Question: I'm not exactly sure how to simplify this further.

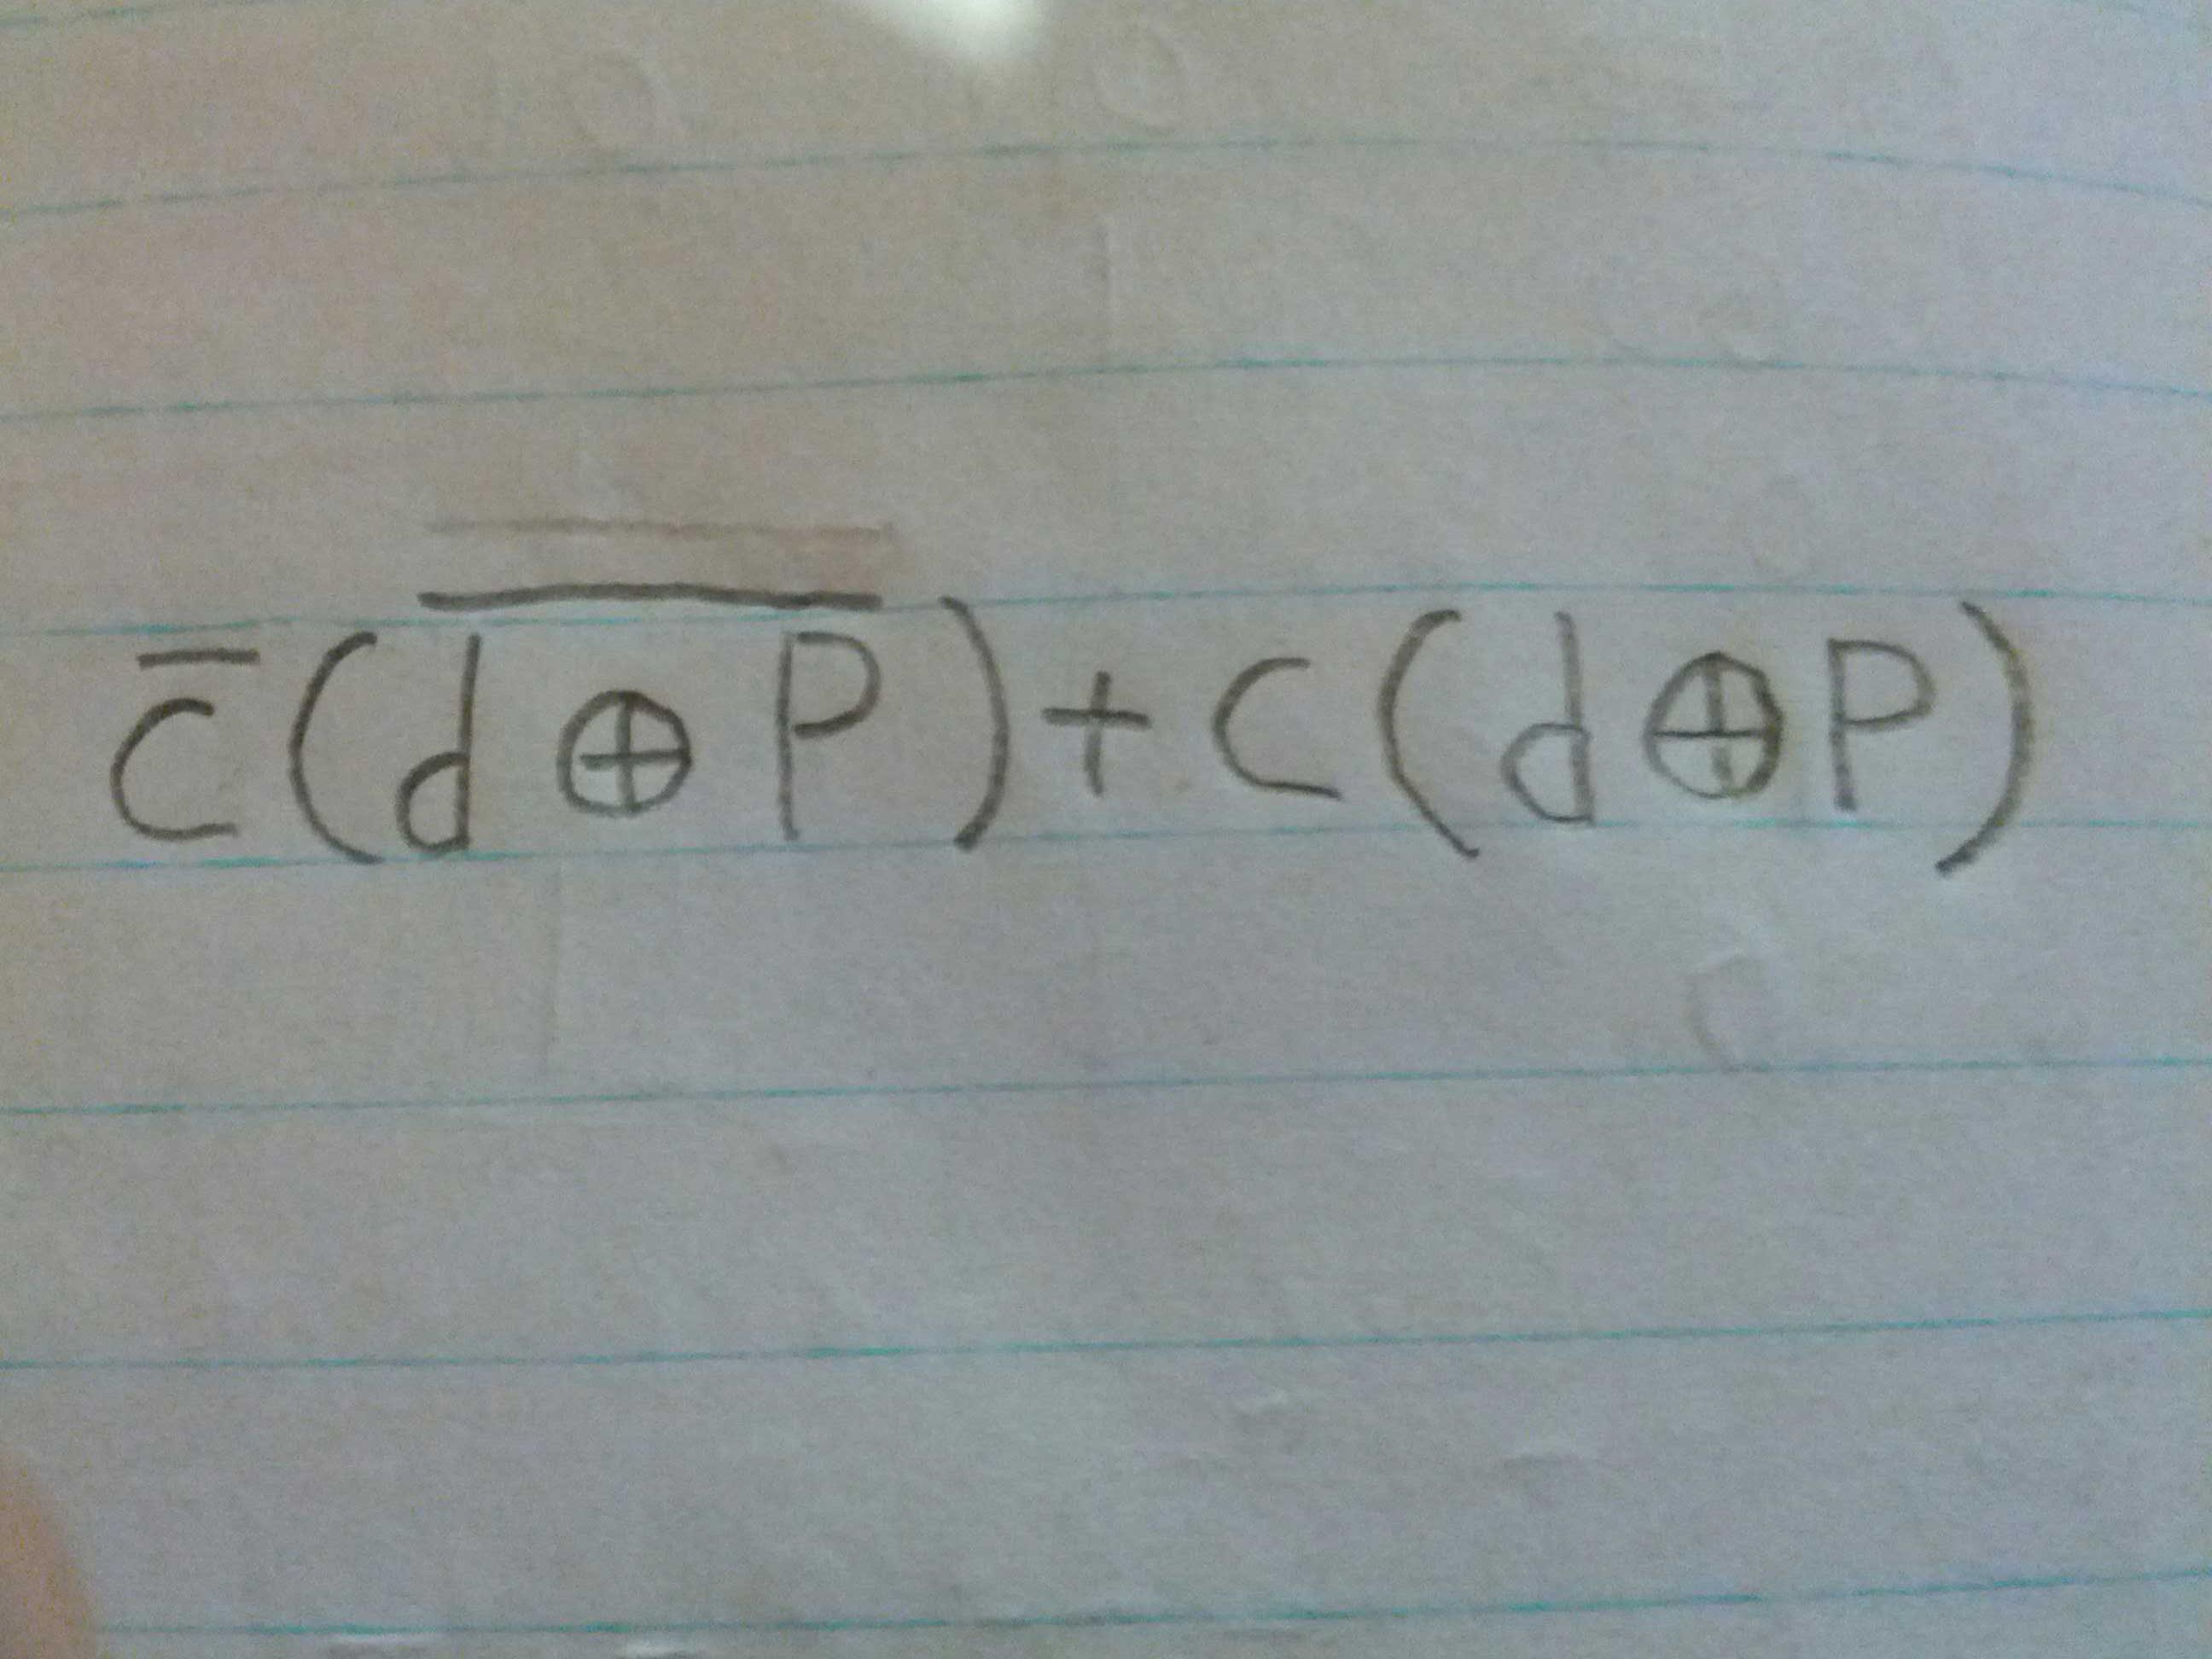
Answer: So basically your formula is true if C is 1 & d and p are different or if C is 0 & d and p are equal. So when 'C' is true then 'd ^ p' must be true, when 'C' is false 'd ^ p' must be false. So 'C' and '~ (d ^ p)' must always be different. ('~' is NOT, '^' is XOR, '&' is AND)
So it should be equivalent to:
'''
C ^ ( ~ (d ^ p))
'''
which can even be written as
'''
~ (C ^ (d ^ p))
'''
Its truth table should be
'''
C d p d ^ p ~(d ^ p) C ^ (~(d ^ p))
0 0 0 0 1 1
0 0 1 1 0 0
0 1 0 1 0 0
0 1 1 0 1 1
1 0 0 0 1 0
1 0 1 1 0 1
1 1 0 1 0 1
1 1 1 0 1 0
'''
Now compare it to the truth table of your expression:
'''
C d p d ^ p ~ (d ^ p) ~C ~C & ~(d ^ p) C & (d ^ p) ~C & ~(d ^ p) | C & (d ^ p)
0 0 0 0 1 1 1 0 1
0 0 1 1 0 1 0 0 0
0 1 0 1 0 1 0 0 0
0 1 1 0 1 1 1 0 1
1 0 0 0 1 0 0 0 0
1 0 1 1 0 0 0 1 1
1 1 0 1 0 0 0 1 1
1 1 1 0 1 0 0 0 0
'''